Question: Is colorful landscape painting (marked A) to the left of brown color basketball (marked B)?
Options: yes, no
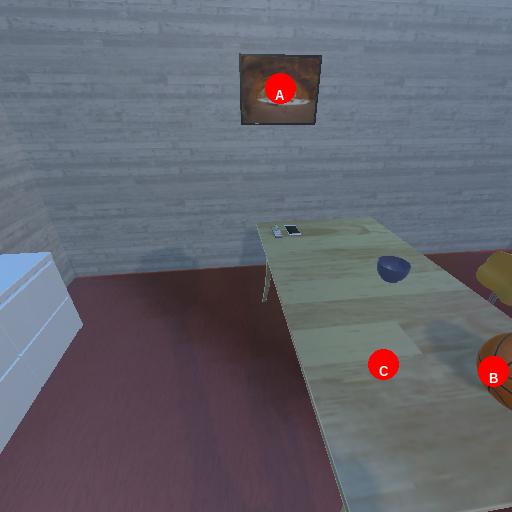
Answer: yes